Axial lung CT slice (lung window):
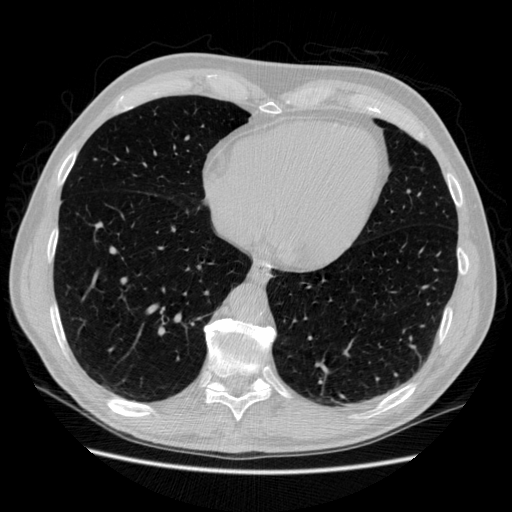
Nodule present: no